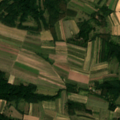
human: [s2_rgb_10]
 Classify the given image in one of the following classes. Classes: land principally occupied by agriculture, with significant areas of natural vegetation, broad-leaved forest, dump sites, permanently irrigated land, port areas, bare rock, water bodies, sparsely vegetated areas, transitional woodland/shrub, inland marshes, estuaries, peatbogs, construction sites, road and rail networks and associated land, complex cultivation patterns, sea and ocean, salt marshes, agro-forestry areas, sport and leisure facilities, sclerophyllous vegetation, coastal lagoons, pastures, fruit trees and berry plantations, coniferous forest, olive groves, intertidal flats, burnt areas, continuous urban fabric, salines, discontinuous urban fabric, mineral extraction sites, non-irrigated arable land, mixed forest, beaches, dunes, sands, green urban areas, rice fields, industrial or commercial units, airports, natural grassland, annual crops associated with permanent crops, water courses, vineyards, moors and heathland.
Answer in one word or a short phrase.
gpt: non-irrigated arable land, complex cultivation patterns, land principally occupied by agriculture, with significant areas of natural vegetation, broad-leaved forest, transitional woodland/shrub